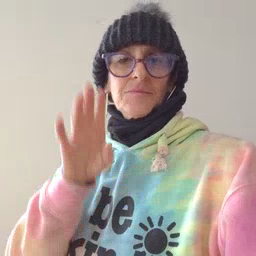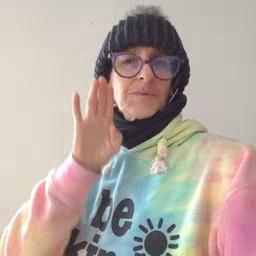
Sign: brown